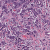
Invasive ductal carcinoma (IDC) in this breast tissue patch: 1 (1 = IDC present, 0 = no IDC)